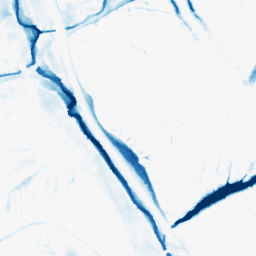
Category: morphological
Decomposition family: morphological_ellipse
Decomposition parameters: operation: closing
width: 20
height: 30
Upsampling method: quintic
Upsampling parameters: scale: 4
Upsampling scale: 4